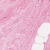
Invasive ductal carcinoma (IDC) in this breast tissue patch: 0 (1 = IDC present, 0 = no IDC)